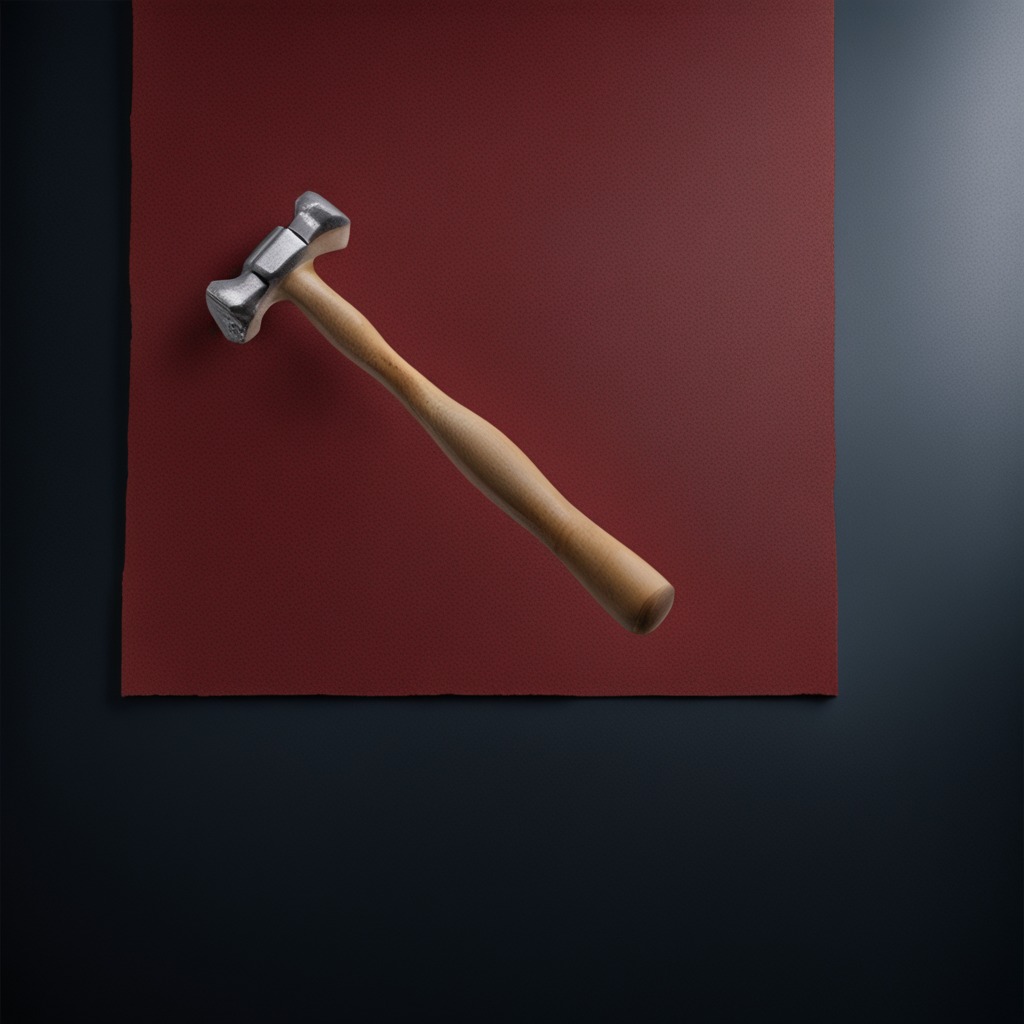
A hammer lies on a clean granite tabletop covered with a red rubber mat inside a workshop at night dim ambient light soft shadows worn but beneath the mat.